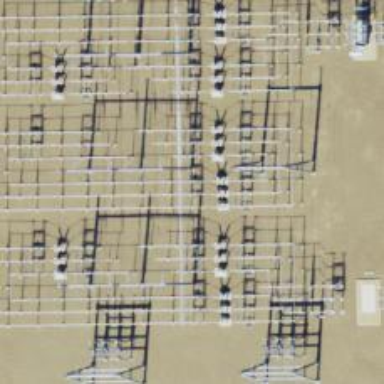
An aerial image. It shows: Switch for power supply.